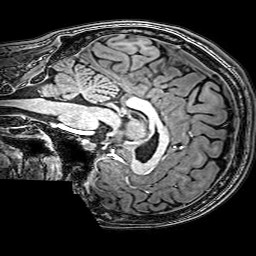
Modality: T1w
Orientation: sagittal
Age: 20
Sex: male
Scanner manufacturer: philips
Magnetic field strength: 3 T
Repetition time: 0.009 s
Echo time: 0.0035 s